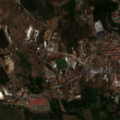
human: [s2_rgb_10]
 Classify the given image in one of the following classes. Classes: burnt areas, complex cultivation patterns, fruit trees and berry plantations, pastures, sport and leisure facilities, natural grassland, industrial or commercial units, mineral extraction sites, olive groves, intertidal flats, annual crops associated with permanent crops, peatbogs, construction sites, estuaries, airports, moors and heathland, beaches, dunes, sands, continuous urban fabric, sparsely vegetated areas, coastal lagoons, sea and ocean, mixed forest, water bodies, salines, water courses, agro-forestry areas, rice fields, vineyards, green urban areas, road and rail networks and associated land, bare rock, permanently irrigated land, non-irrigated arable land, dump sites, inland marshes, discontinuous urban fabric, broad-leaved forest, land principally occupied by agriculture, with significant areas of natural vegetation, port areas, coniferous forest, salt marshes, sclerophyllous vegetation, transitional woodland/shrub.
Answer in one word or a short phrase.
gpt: continuous urban fabric, discontinuous urban fabric, olive groves, annual crops associated with permanent crops, complex cultivation patterns, land principally occupied by agriculture, with significant areas of natural vegetation, mixed forest